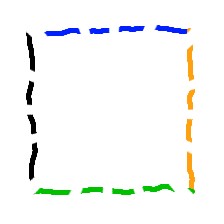
Shape: square